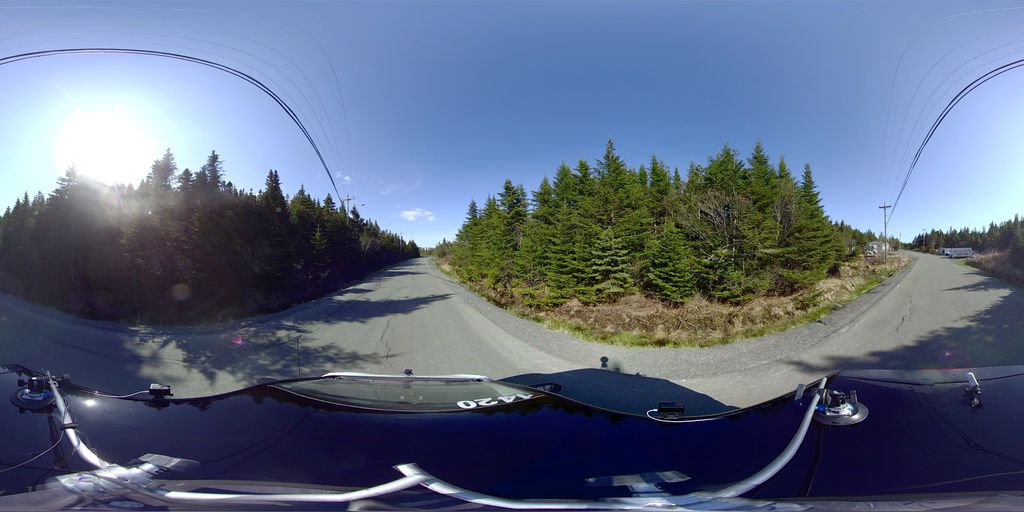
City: st_johns